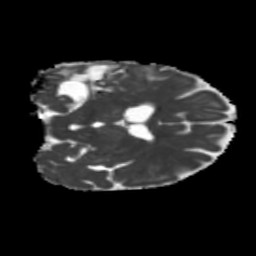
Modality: MD
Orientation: coronal
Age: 58
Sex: female
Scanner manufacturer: siemens
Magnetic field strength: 3 T
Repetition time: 5.25 s
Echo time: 0.08 s